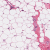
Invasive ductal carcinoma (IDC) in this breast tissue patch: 0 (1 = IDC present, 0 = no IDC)